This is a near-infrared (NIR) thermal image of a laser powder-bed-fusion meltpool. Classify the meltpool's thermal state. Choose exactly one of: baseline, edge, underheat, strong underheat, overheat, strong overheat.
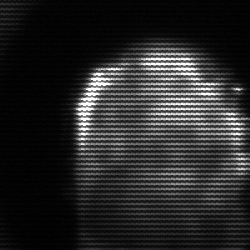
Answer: baseline